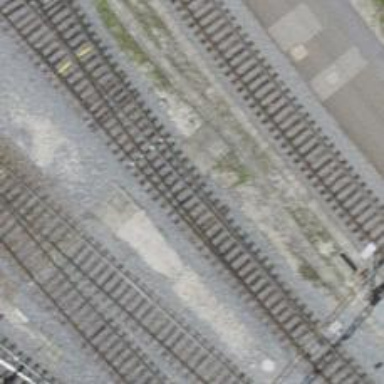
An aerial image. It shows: Single-track railway siding with electrified contact lines. The voltage of the lines is 3000 and 15000.